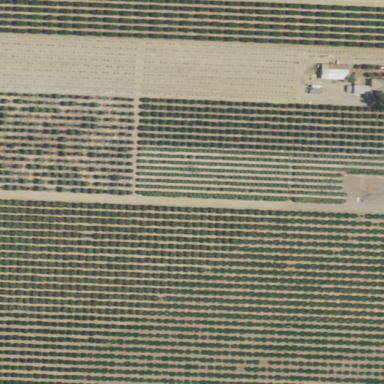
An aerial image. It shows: Orange orchard with beautiful orange trees.